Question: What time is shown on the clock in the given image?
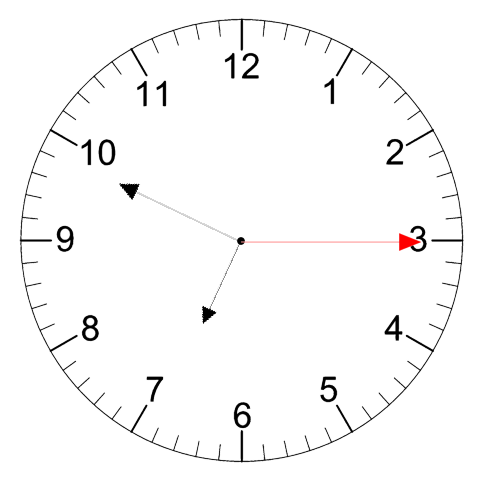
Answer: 06:49:15